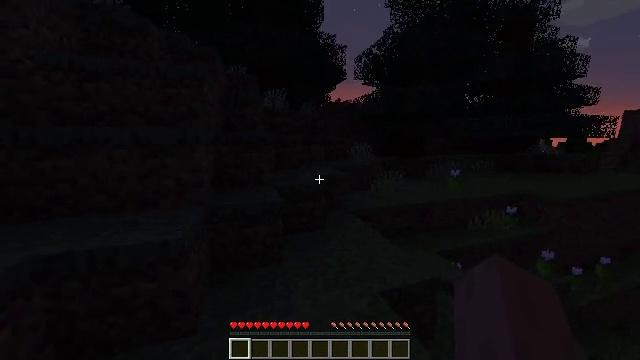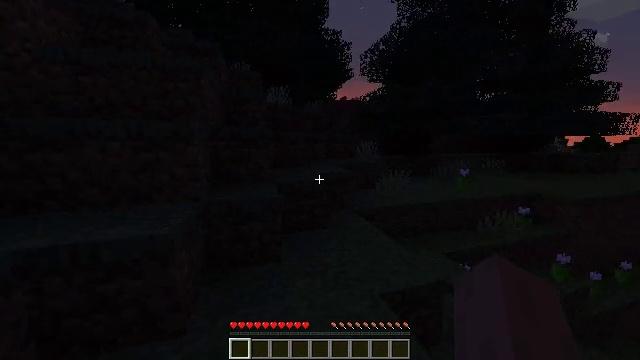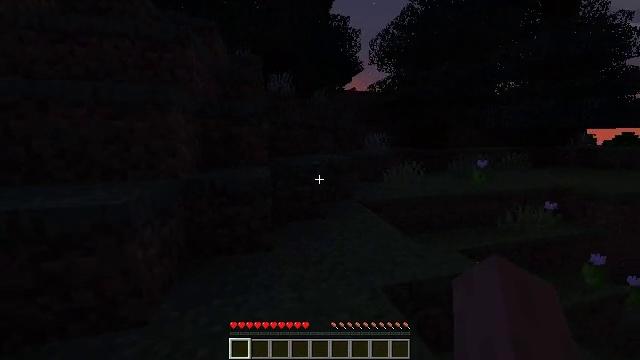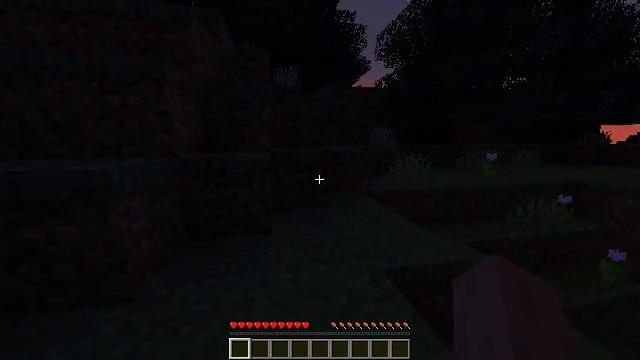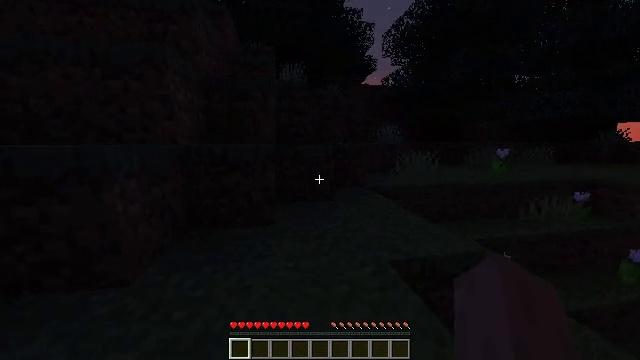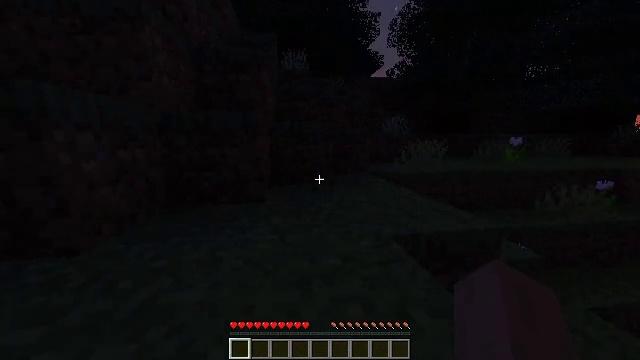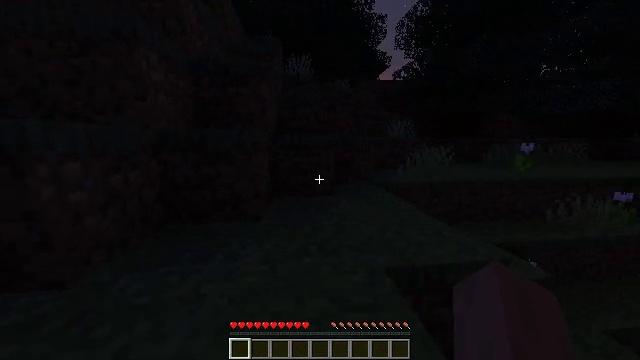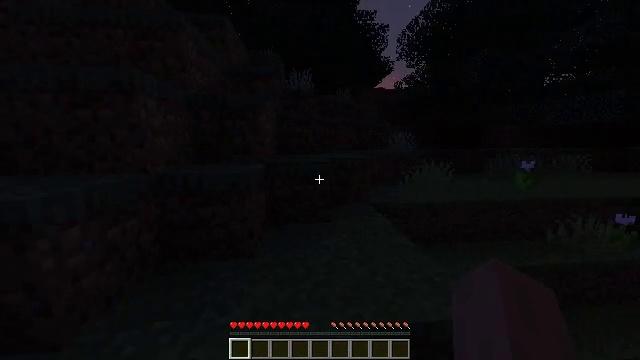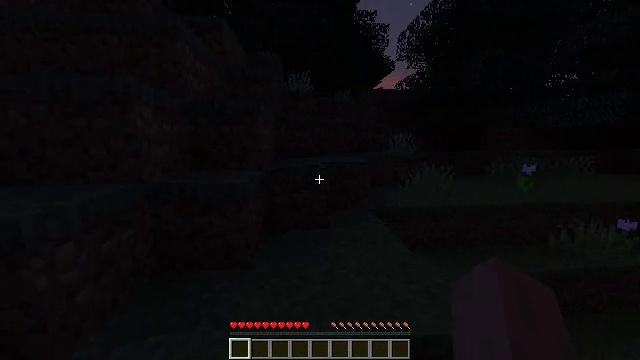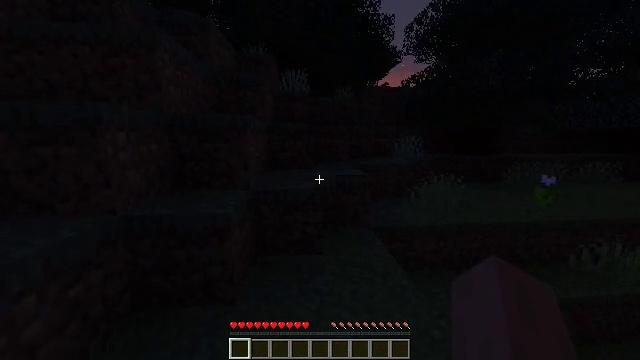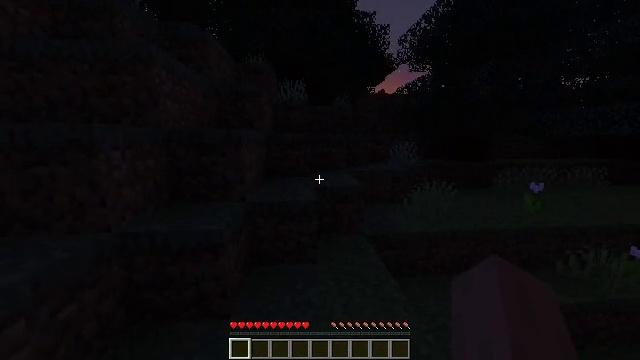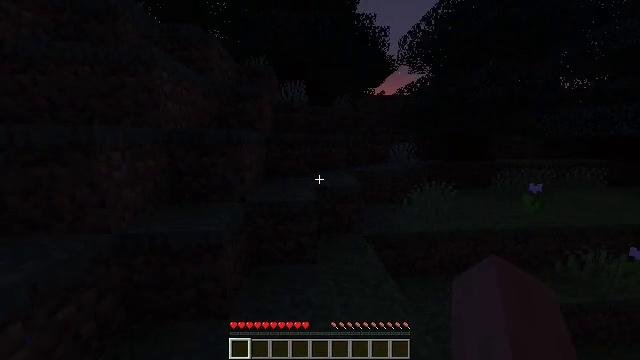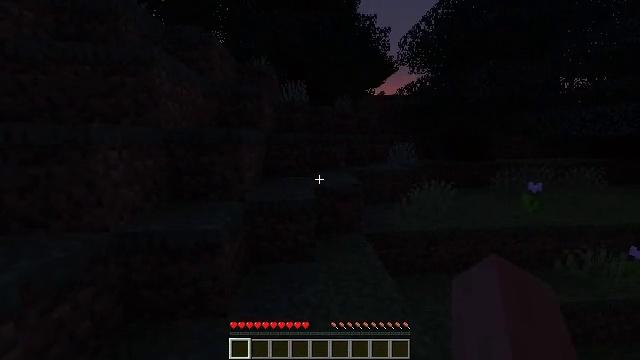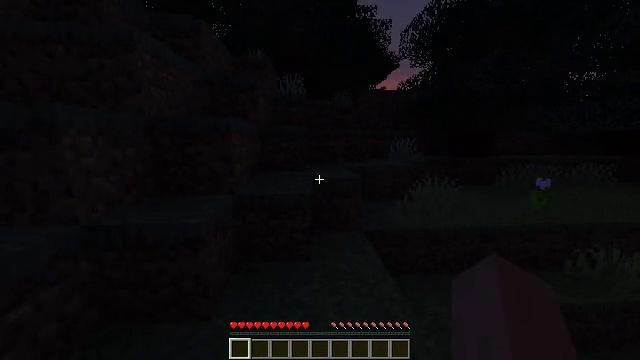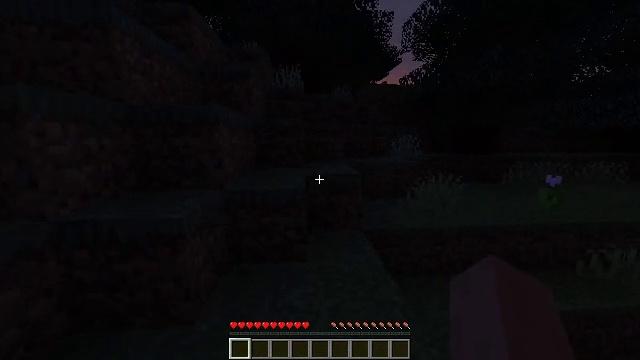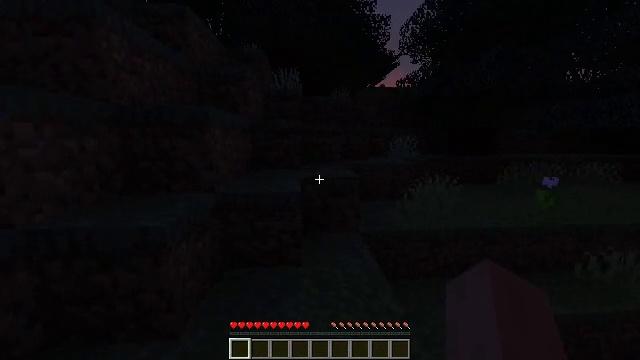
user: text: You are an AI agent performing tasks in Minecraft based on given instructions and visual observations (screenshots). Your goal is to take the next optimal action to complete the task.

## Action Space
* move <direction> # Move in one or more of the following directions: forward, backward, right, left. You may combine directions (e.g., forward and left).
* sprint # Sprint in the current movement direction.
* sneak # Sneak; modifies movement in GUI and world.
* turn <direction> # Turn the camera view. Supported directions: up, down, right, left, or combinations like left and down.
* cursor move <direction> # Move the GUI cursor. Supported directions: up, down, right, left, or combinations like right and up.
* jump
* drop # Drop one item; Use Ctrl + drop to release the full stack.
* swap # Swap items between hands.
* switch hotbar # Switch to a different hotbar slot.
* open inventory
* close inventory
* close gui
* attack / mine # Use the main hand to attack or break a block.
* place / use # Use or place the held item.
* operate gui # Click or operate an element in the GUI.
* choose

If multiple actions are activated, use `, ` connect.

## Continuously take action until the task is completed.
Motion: motion action
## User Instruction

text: Remove an emerald from the inventory.
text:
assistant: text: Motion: move forward, sprint, turn left, jump
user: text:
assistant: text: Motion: move forward, sprint, turn left, jump
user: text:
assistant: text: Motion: move forward, sprint, turn left, jump
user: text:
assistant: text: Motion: move forward, sprint, turn left, jump
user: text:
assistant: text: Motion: move forward, sprint, turn left, jump
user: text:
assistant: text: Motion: move forward, sprint, turn left, jump
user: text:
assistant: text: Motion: move forward, sprint, turn left, jump
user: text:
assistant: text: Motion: move forward, sprint, jump
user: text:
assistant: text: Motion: move forward, sprint, jump
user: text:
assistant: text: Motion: move forward, sprint, jump
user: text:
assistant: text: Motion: move forward, sprint, jump
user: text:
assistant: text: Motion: move forward, sprint, jump
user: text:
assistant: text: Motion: move forward, sprint, jump
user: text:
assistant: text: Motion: move forward, sprint, jump
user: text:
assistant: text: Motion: move forward, sprint, jump
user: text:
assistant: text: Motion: move forward, sprint, jump
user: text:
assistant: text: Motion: move forward, sprint, jump
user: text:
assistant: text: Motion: move forward, sprint, jump
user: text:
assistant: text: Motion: move forward, sprint, jump
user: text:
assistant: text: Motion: move forward, sprint, jump
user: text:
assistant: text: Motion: move forward, sprint, jump
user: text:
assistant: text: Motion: move forward, sprint, jump
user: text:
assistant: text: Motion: move forward, sprint, jump
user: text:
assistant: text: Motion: move forward, sprint, jump
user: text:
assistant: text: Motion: move forward, sprint, jump
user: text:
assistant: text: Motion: move forward, sprint, jump
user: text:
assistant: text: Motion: move forward, sprint, jump
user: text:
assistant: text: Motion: move forward, sprint, jump
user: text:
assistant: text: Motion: move forward, sprint, jump
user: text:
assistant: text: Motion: move forward, sprint, jump